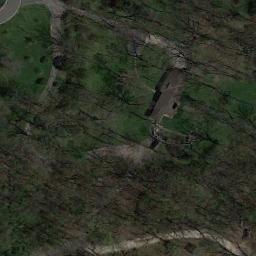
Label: sparse_residential